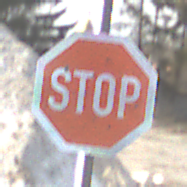
Verkehrszeichen: Stop
Umgebung: Outdoor, Suburban
Tageszeit: Midday
Wetter: PartlyCloudy
Licht: Natural
Jahreszeit: NotSpecified
Kontrast: HighContrast